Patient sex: F
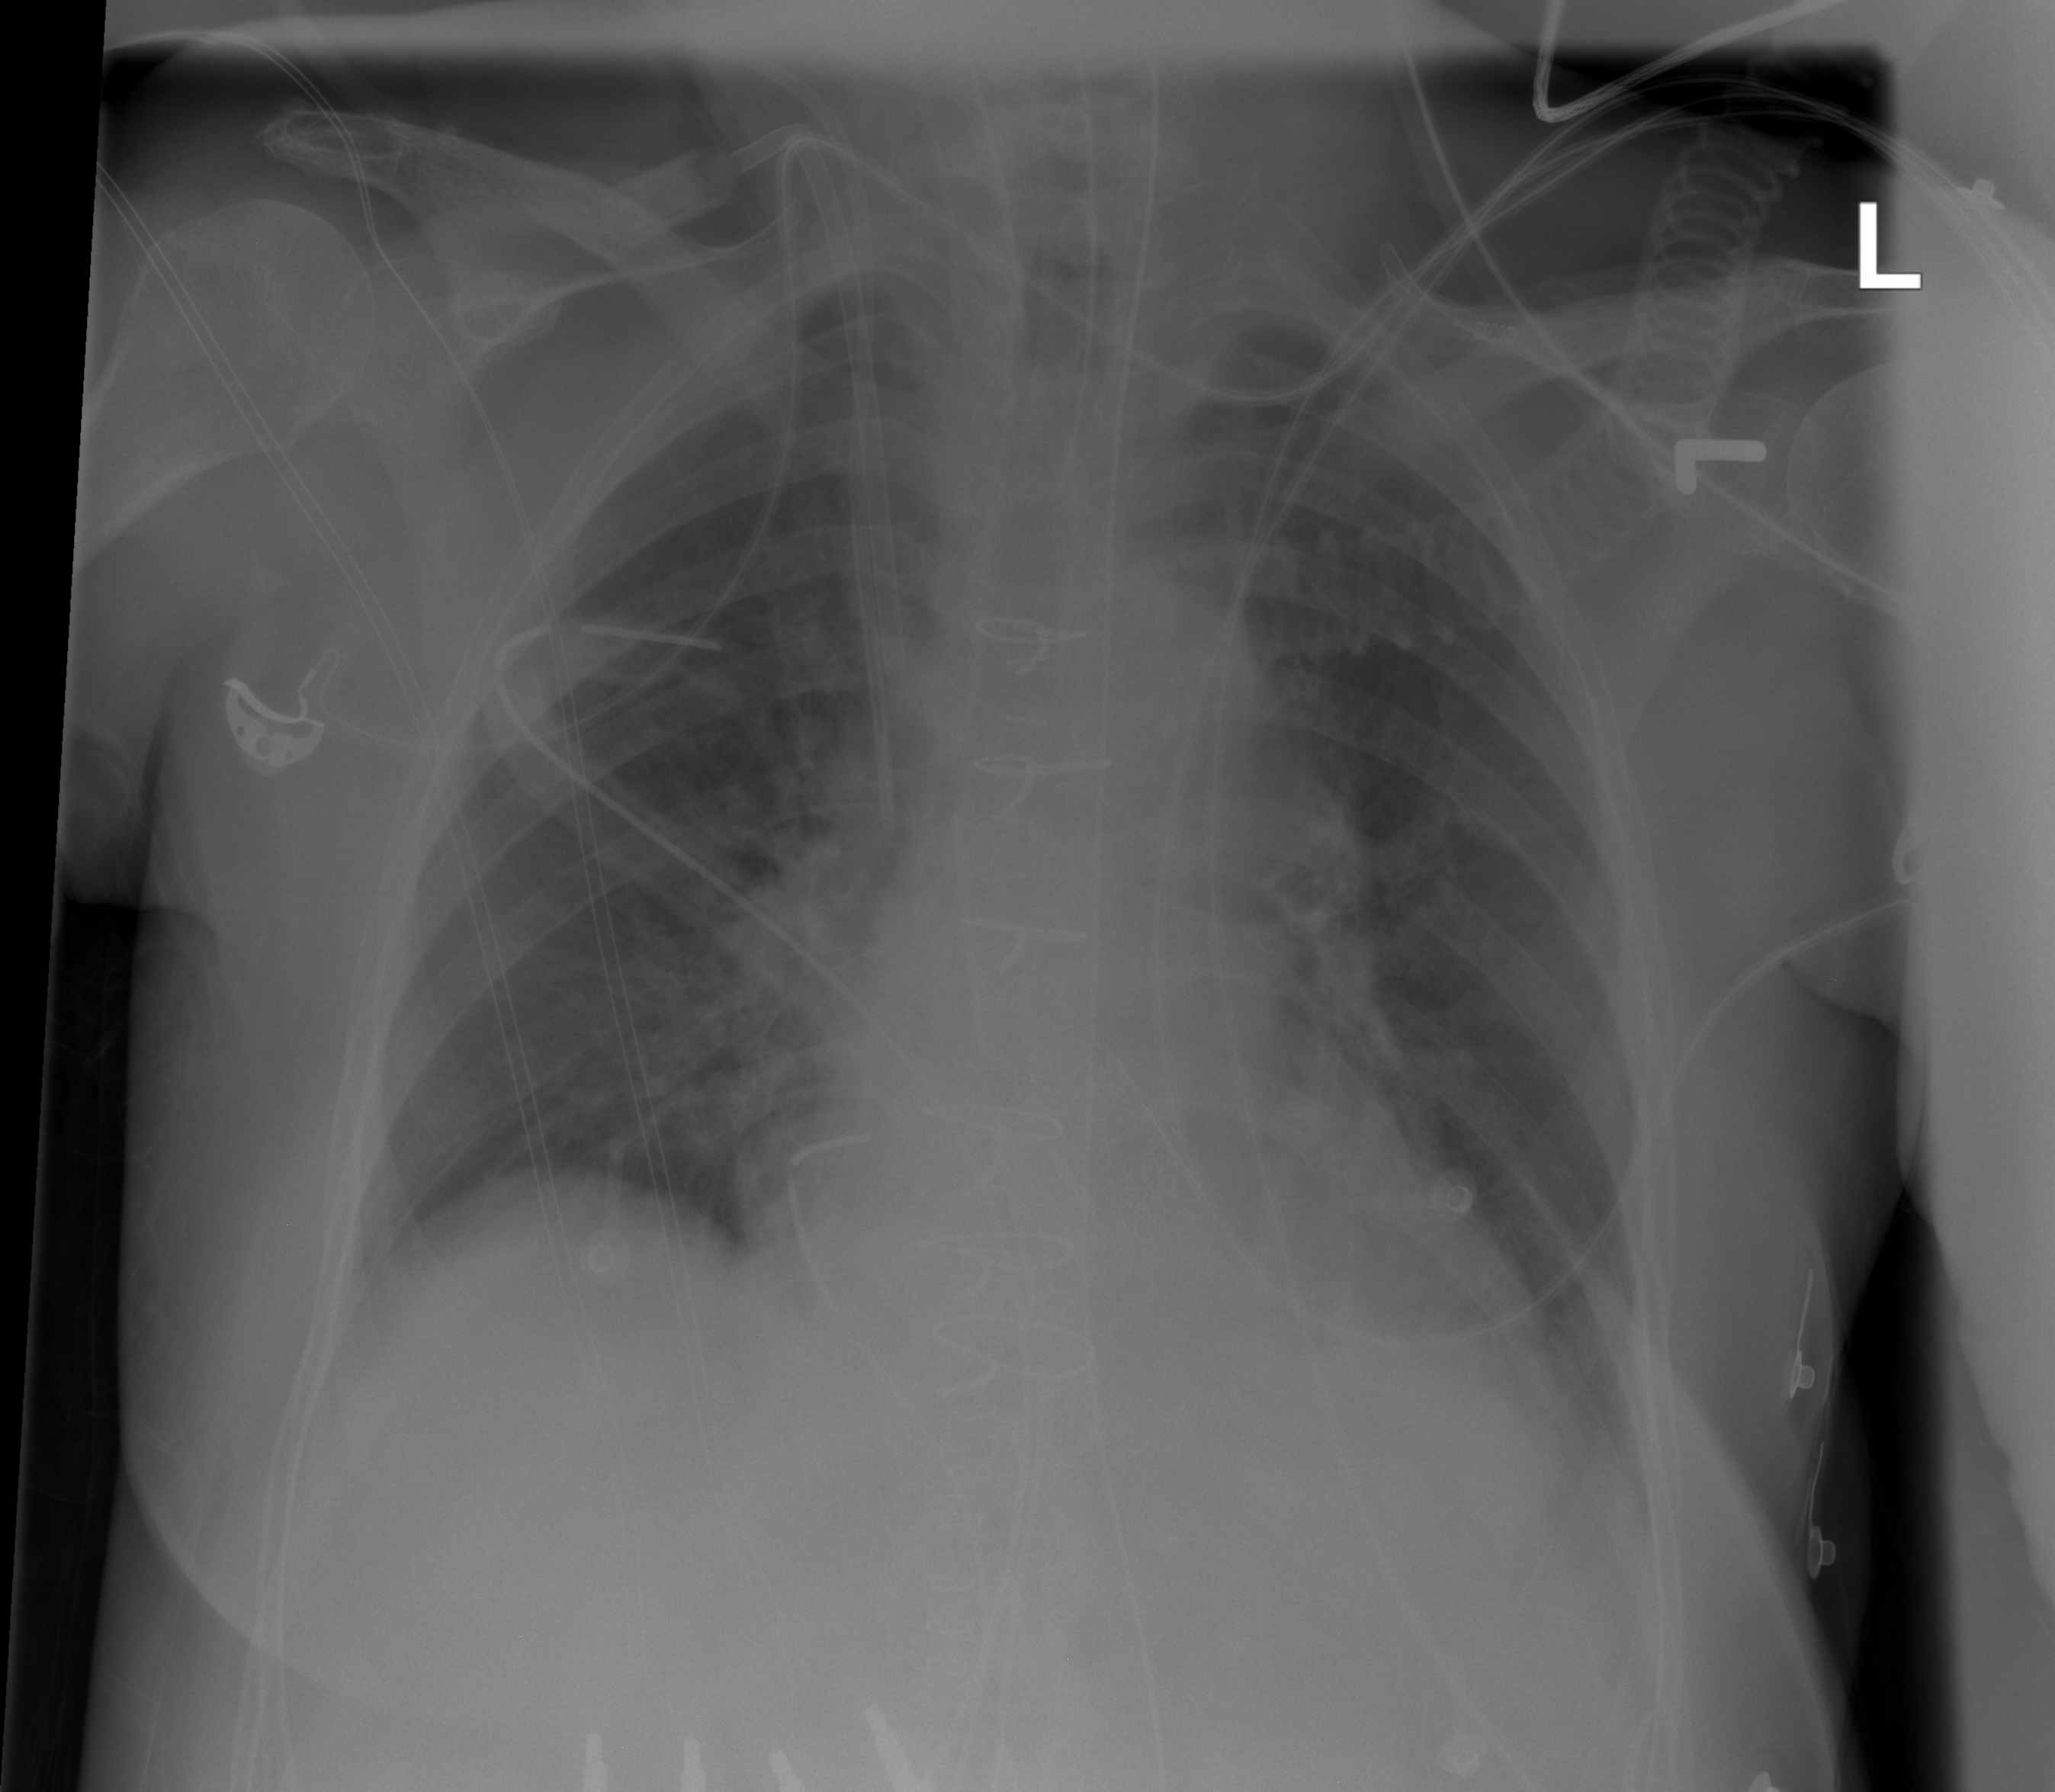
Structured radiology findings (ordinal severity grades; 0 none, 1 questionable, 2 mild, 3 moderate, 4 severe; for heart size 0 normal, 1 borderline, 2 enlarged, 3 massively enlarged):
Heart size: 0
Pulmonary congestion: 2
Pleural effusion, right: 0
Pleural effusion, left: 0
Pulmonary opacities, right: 0
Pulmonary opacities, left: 0
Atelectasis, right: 0
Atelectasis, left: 0